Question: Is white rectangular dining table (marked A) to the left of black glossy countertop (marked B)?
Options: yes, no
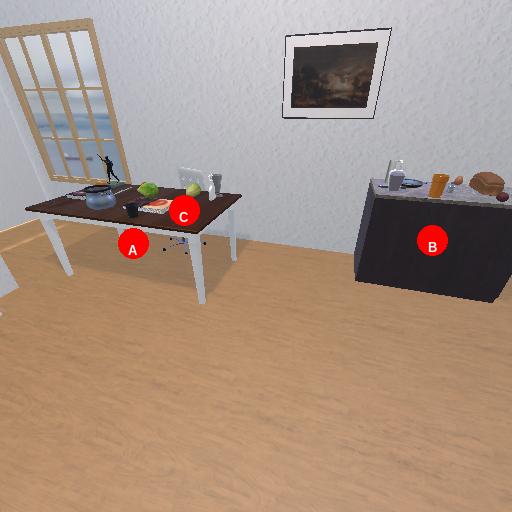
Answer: yes